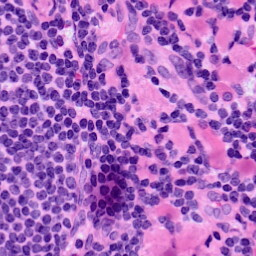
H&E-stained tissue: LymphNode